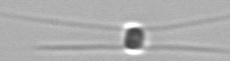
Label: Chaetoceros_similis